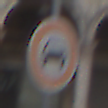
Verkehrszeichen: VerbotKraftwagen
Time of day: SunriseSunset
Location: Outdoor (Urban)
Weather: PartlyCloudy
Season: NotSpecified
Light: Natural